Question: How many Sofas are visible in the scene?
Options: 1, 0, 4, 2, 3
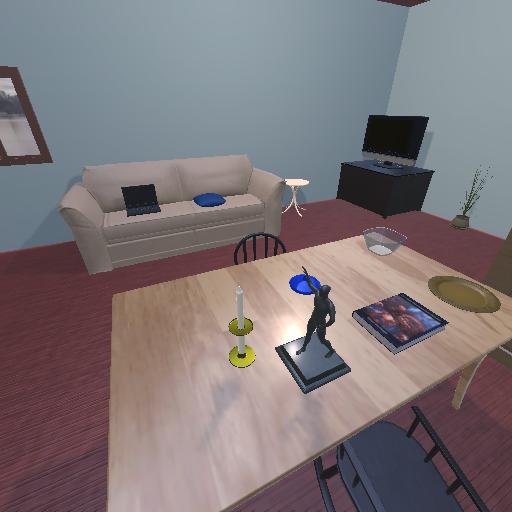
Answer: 1